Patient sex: M
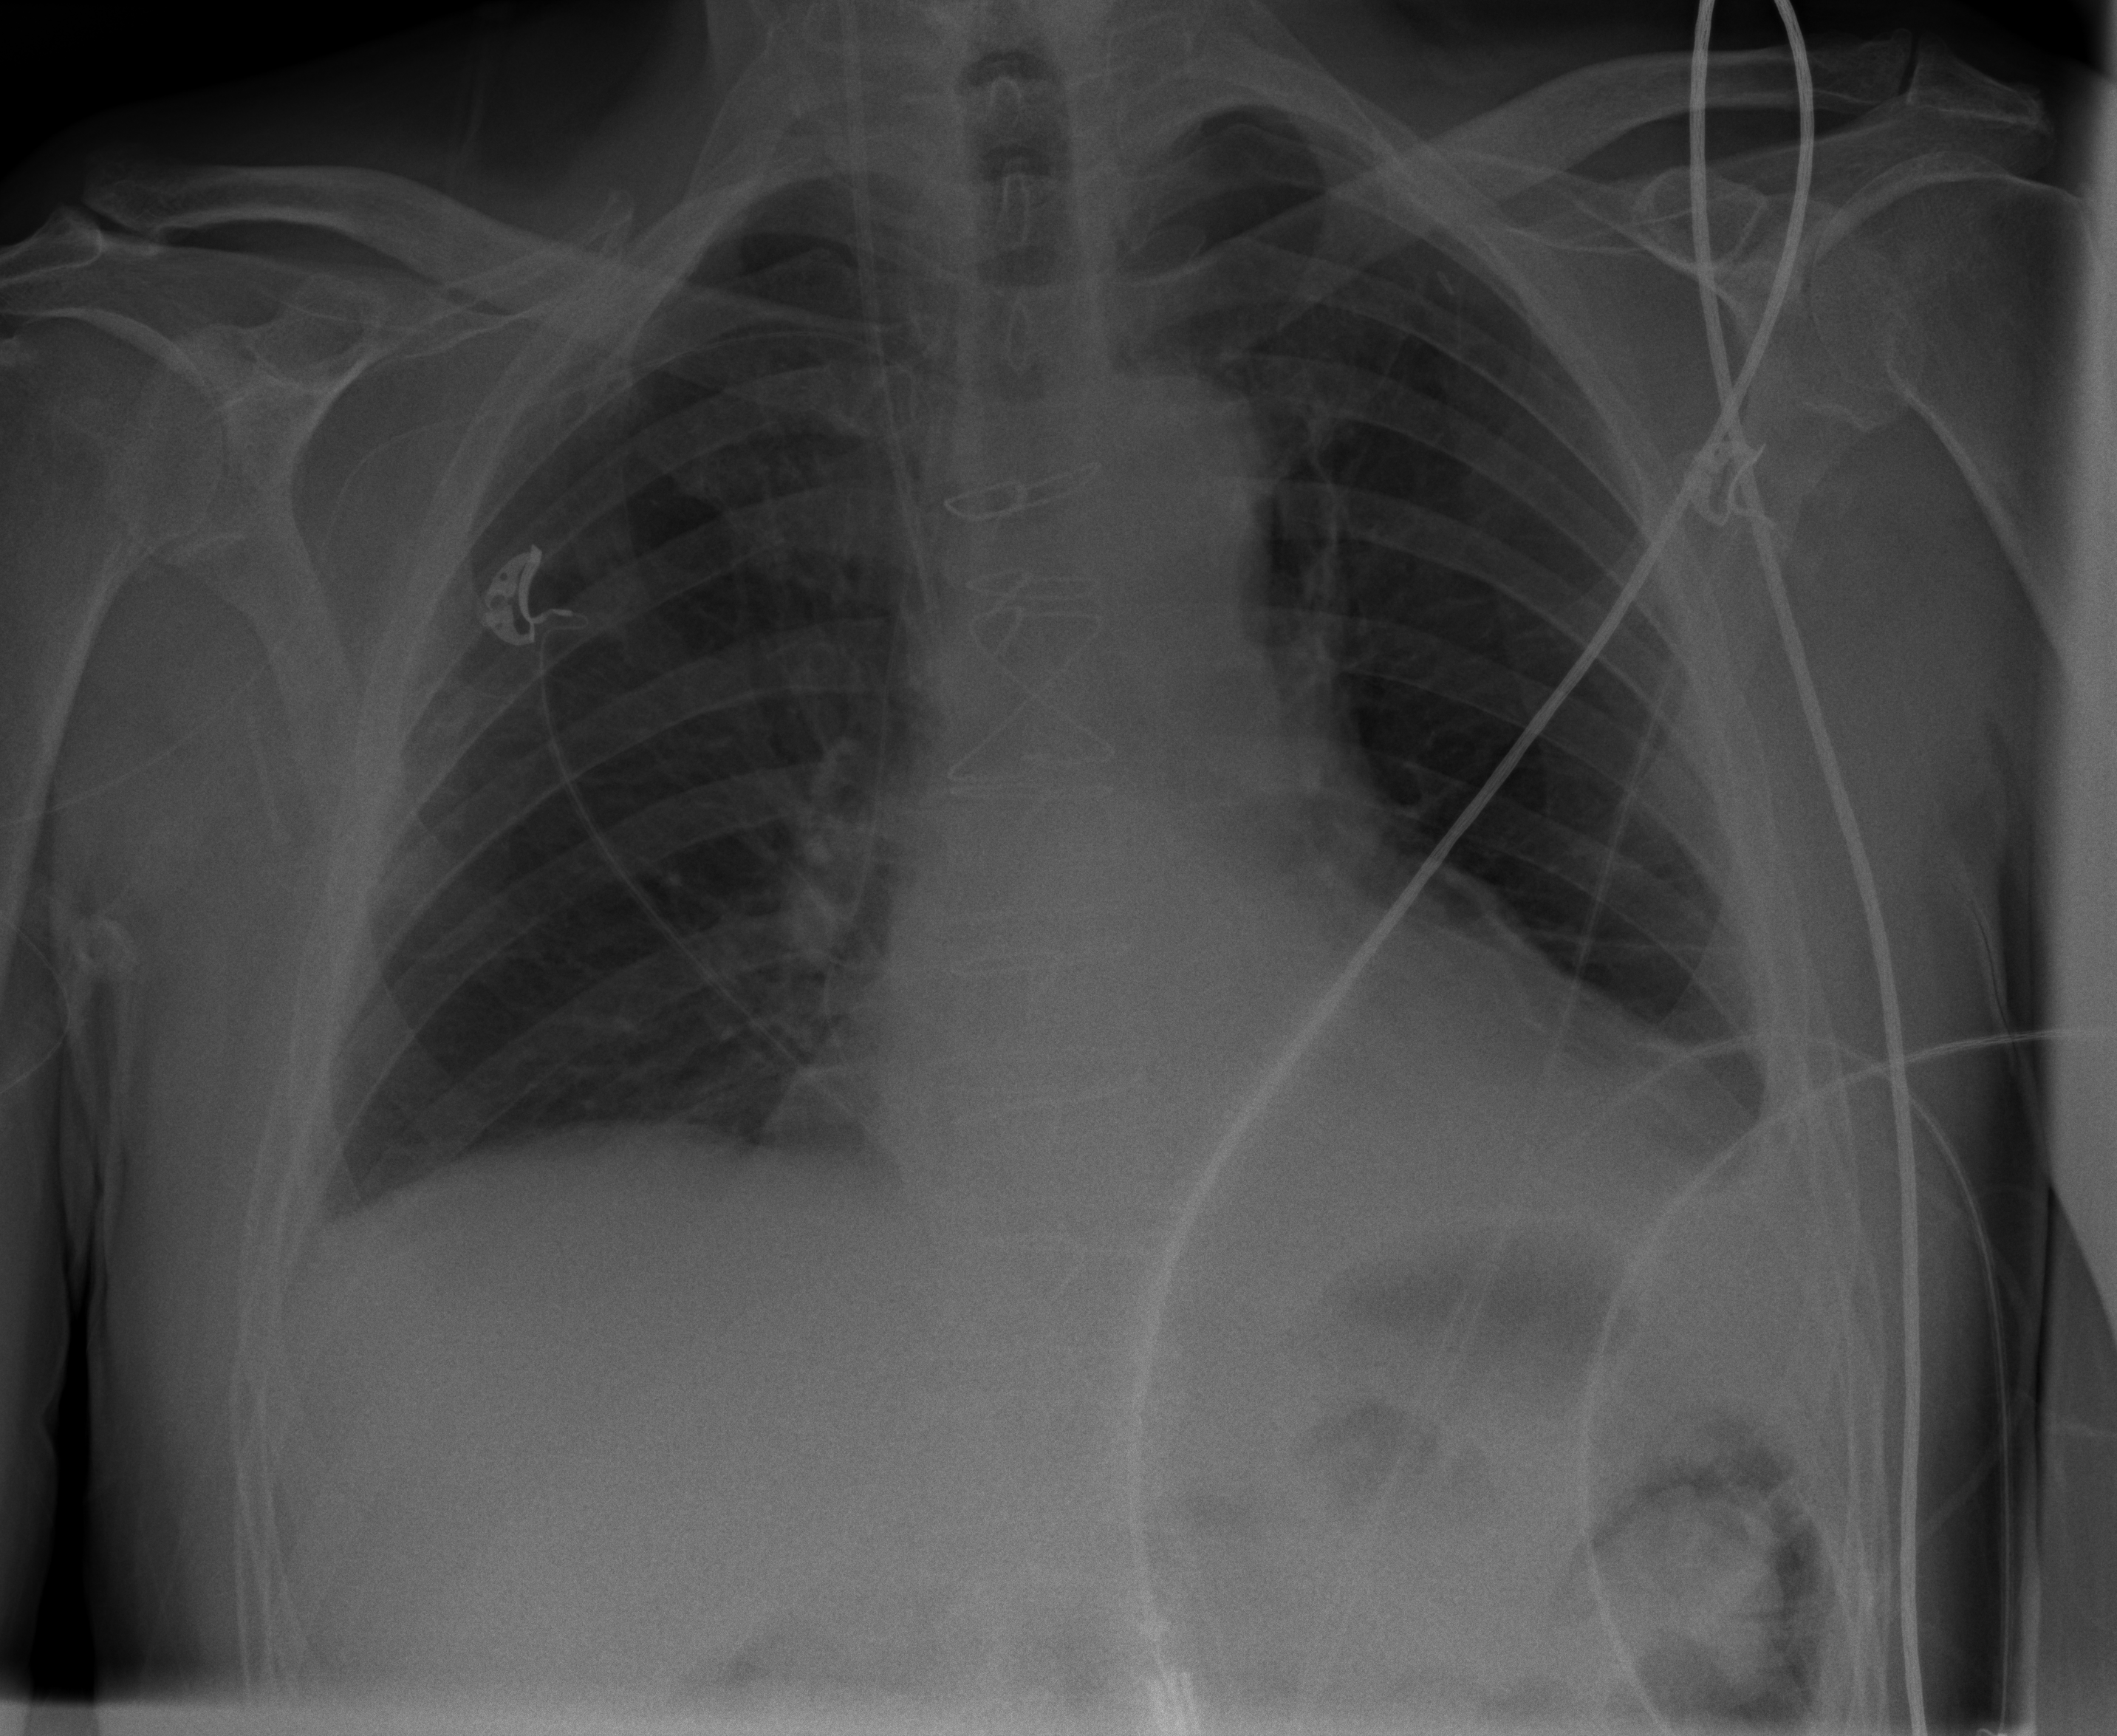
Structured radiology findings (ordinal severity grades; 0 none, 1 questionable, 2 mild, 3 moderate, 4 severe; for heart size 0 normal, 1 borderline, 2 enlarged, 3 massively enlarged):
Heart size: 2
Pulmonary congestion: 0
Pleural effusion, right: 2
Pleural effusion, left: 2
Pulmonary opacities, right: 0
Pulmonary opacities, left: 0
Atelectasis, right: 2
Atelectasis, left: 2